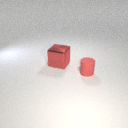
large red metal cube to the left of small red rubber cylinder